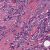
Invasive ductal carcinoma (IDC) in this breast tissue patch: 1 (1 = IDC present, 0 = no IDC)